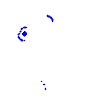
Particle: electron